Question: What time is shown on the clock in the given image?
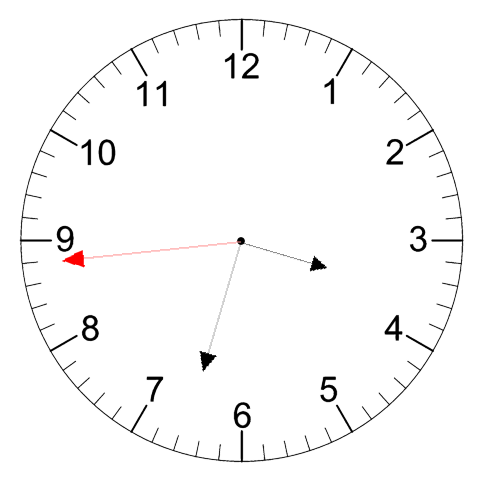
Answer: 03:32:44